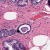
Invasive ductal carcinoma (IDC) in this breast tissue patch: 0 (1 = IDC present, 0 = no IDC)